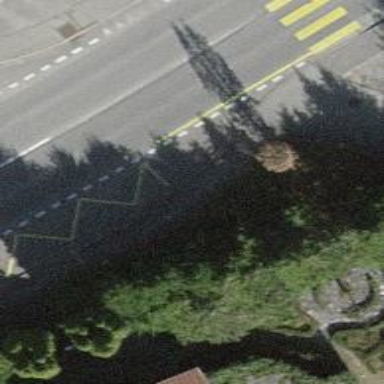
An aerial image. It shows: Bus stop with platform for public transport.